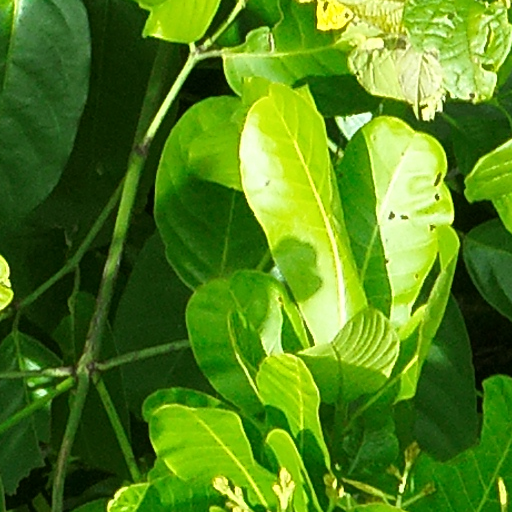
Species: Anacardium excelsum
GBIF accepted scientific name: Anacardium excelsum
Crown area (m\u00b2): 61.651